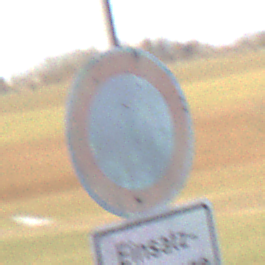
Verkehrszeichen: VerbotFahrzeugeAllerArt
Zusatzzeichen unten: BesondereFahrzeugeUndTransportgueter3
Umgebung: Outdoor, Nature
Tageszeit: MorningAfternoon
Wetter: Clear
Licht: Natural
Jahreszeit: Winter
Kontrast: HighContrast